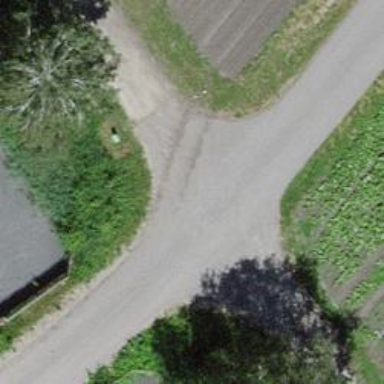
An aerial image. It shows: Unclassified road.